Aerial crown-view tile of a tropical tree (Barro Colorado Island, Panama), acquired 20250512:
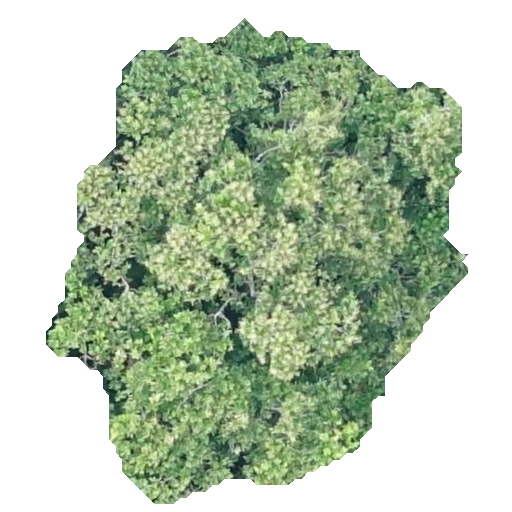
Species: Anacardium excelsum
GBIF accepted scientific name: Anacardium excelsum
Crown area: 206.585 m²